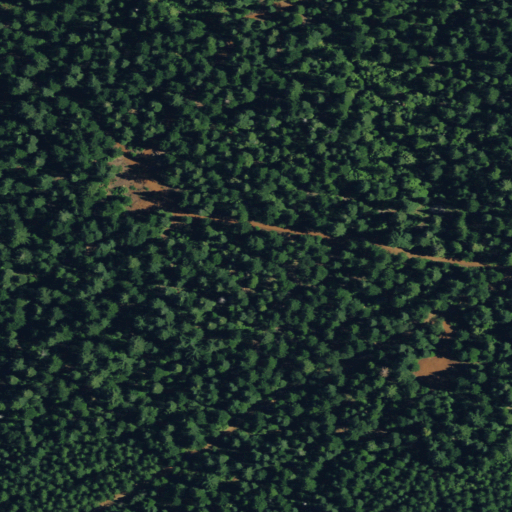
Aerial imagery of ridge(s) in California named Mooreville Ridge containing grassland and evergreen forest